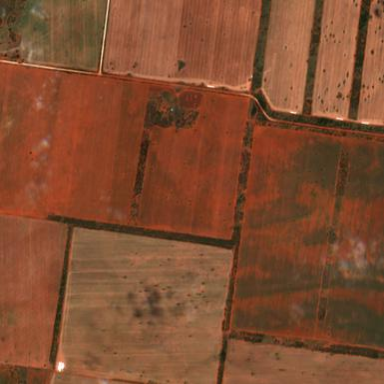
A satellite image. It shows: Farmland used for producing crops.